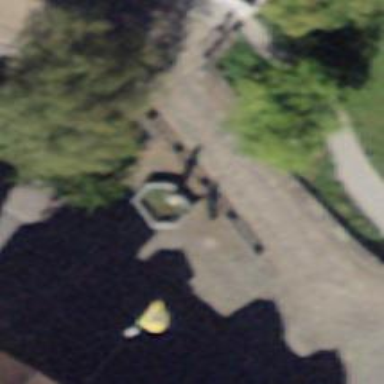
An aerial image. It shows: Beautiful fountain.